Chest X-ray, PA view. Patient: 39 years old, sex F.
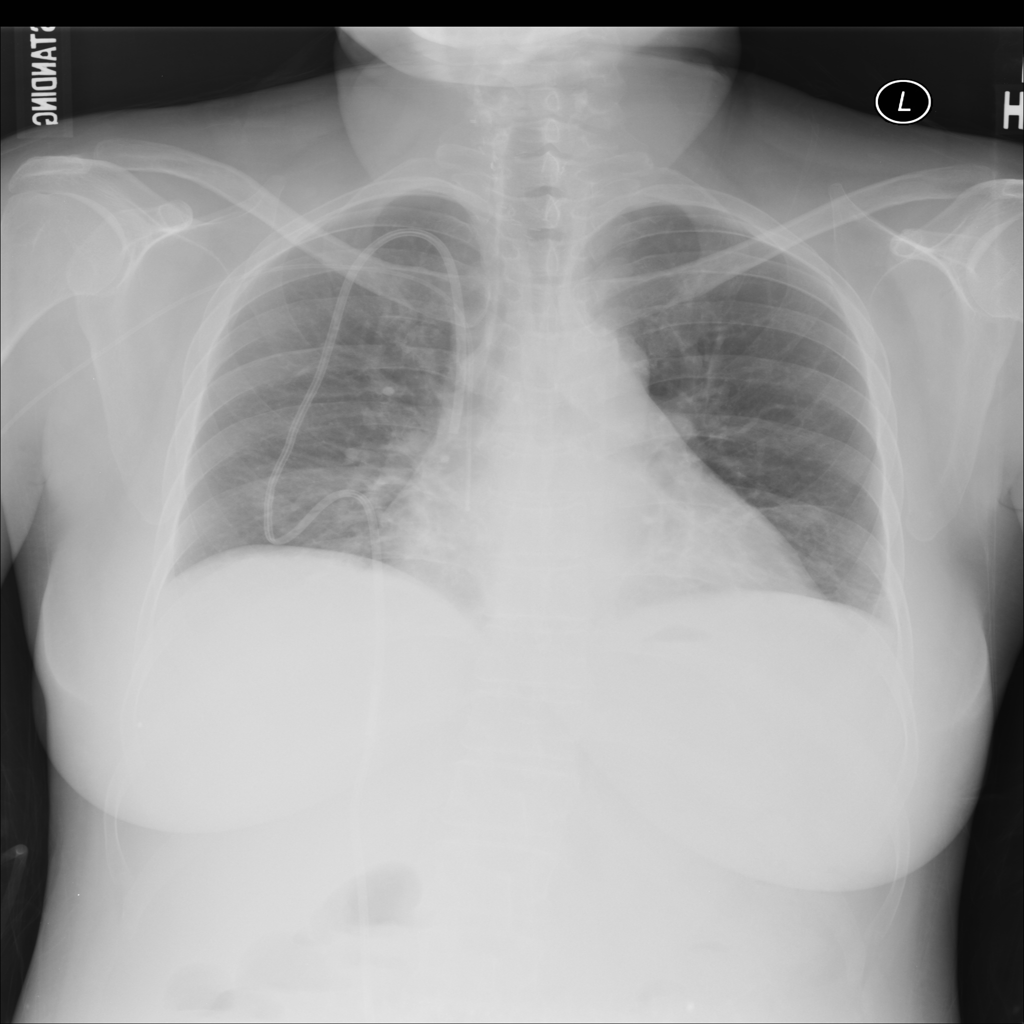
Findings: No Finding